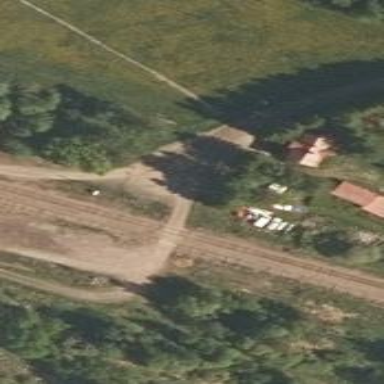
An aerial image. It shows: Level crossing with saltire markings.